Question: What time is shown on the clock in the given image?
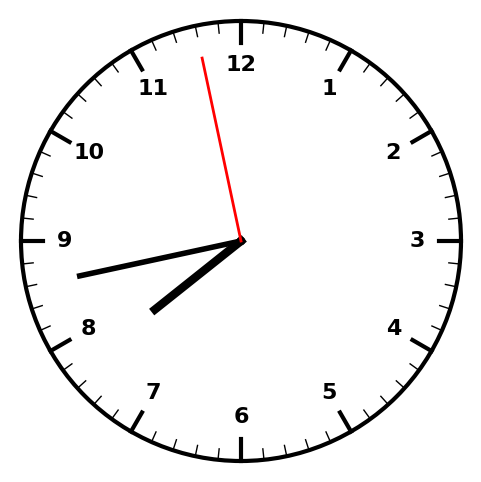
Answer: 07:42:58